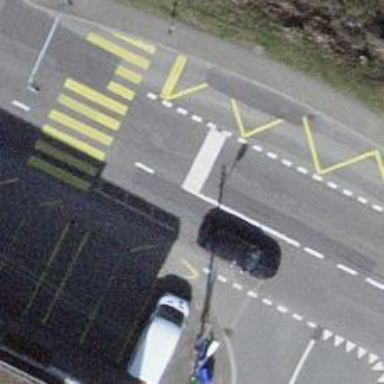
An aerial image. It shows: Bus stop equipped with public transport stop position.